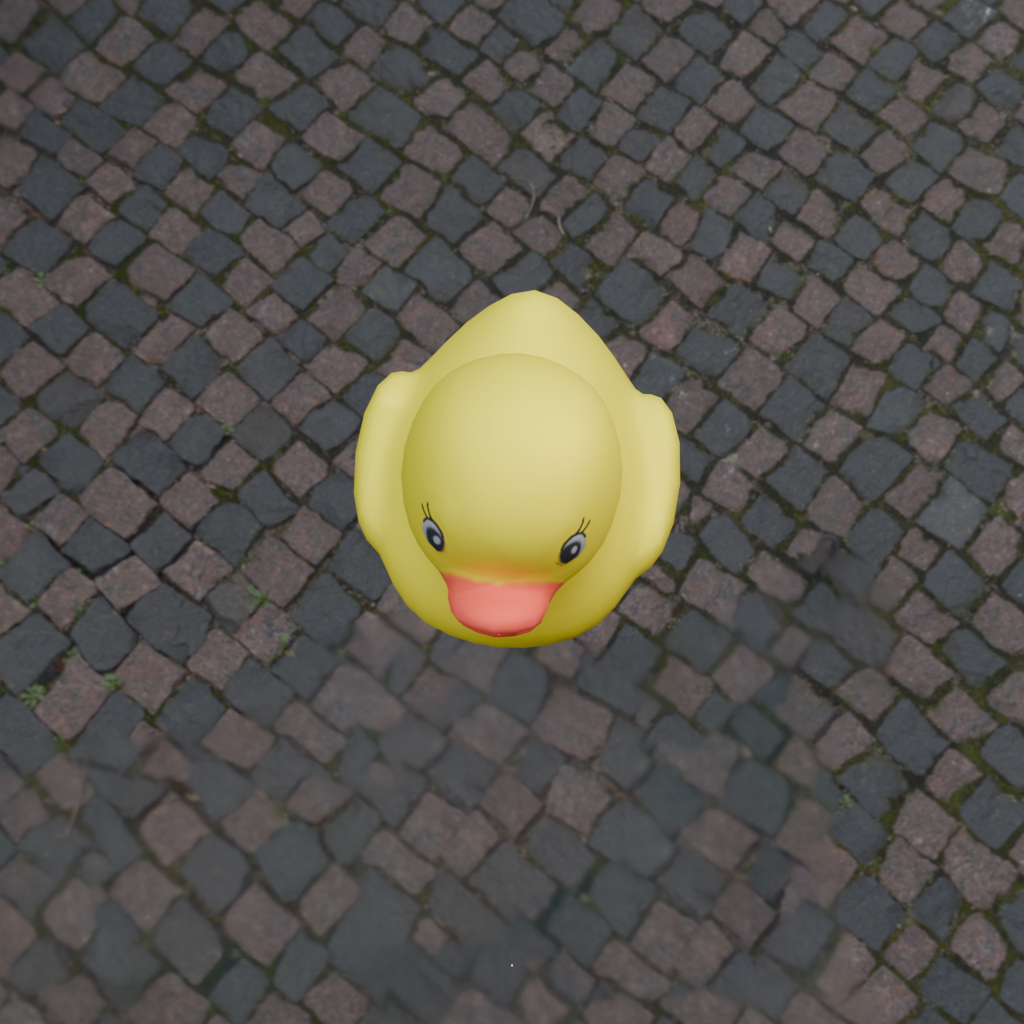
an image of a yellow rubber duck seen from <front_top> ourtyard with historic red brick buildings.